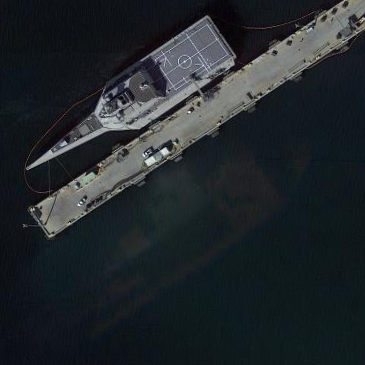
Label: Independence-class_combat_ship